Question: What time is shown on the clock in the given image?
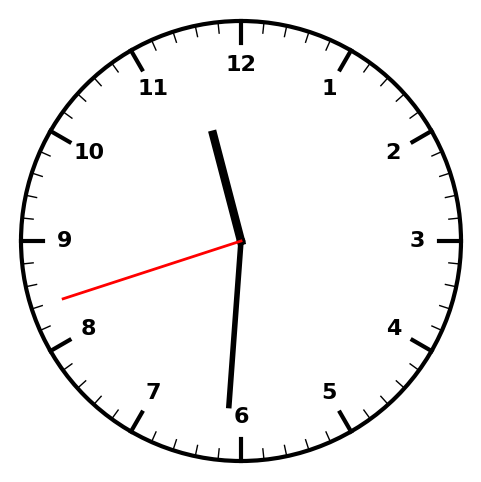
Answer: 11:30:42